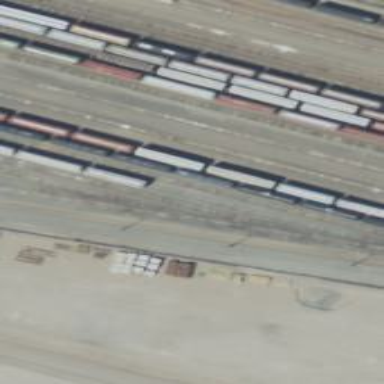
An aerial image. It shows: Railway siding for service.